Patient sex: M
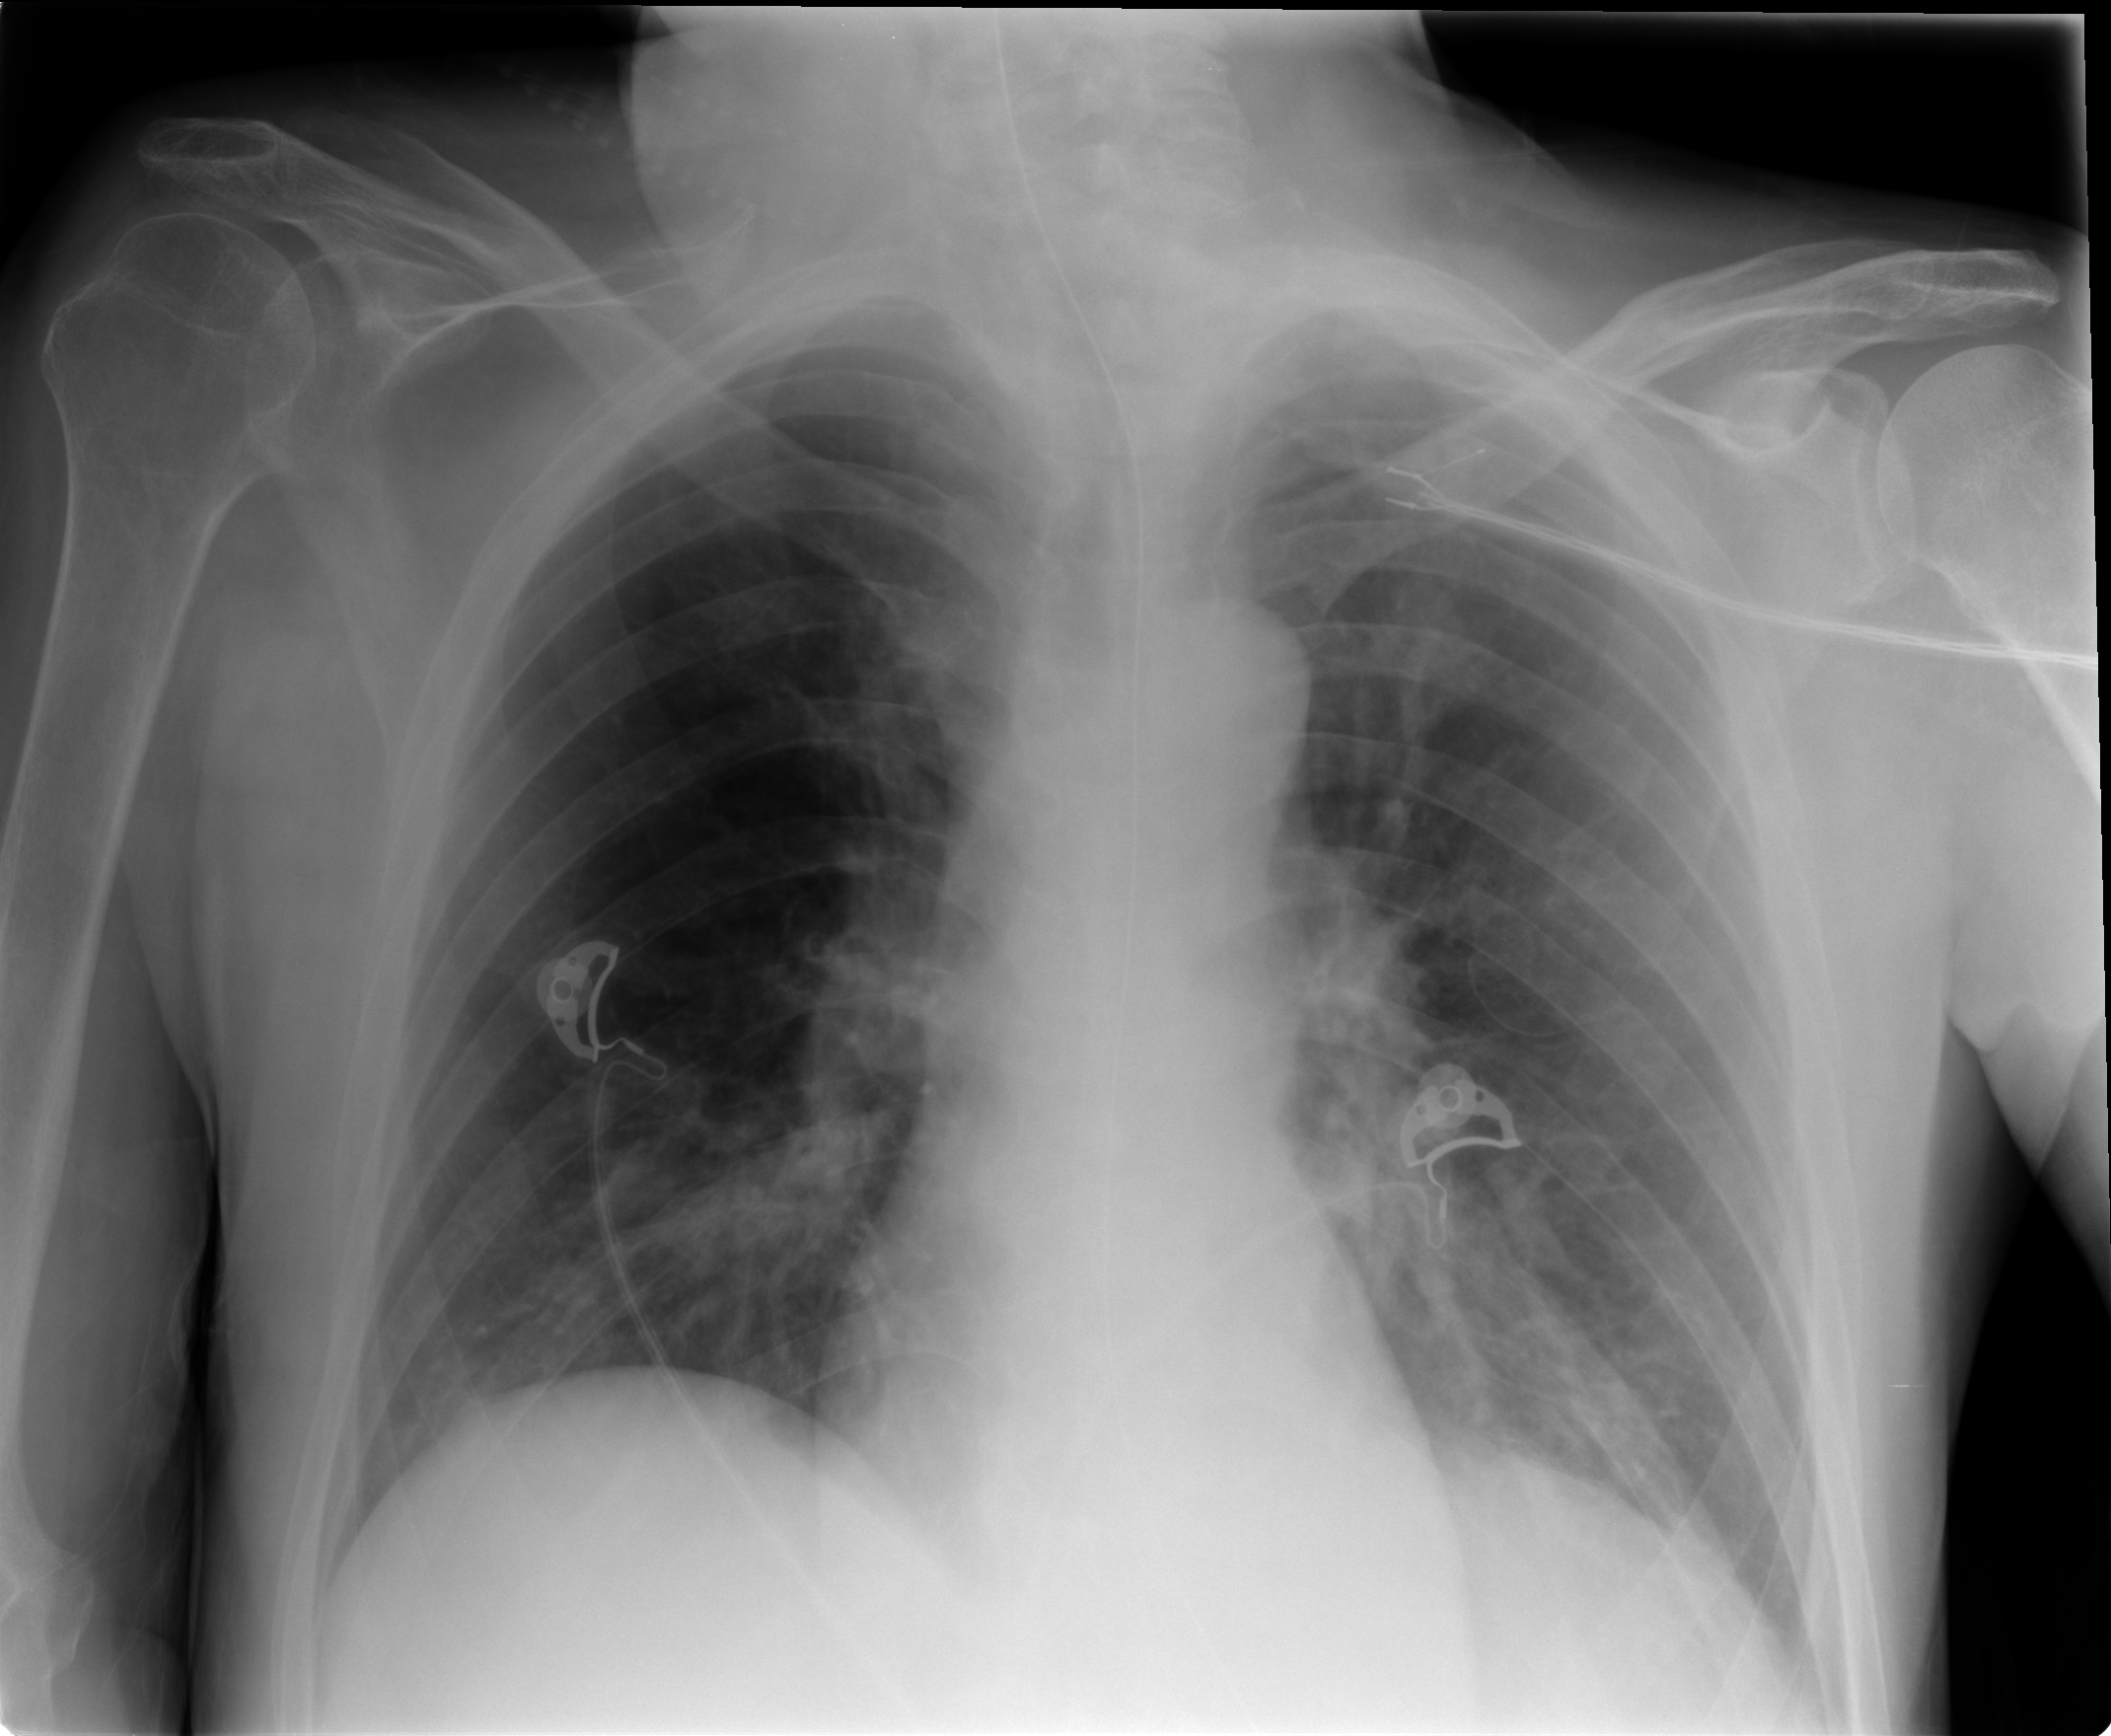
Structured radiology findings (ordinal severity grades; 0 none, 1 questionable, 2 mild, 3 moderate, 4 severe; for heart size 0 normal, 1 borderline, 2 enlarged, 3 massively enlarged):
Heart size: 0
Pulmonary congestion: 0
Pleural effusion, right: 0
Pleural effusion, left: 0
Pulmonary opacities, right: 1
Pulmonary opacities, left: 2
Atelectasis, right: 2
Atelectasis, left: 2